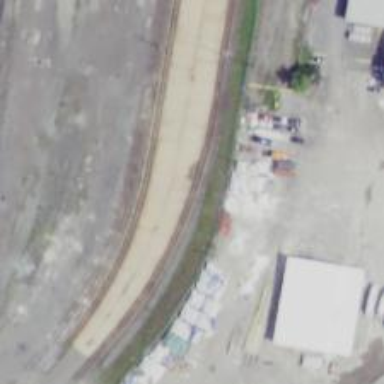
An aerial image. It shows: Railway yard.